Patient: sex F, age 77
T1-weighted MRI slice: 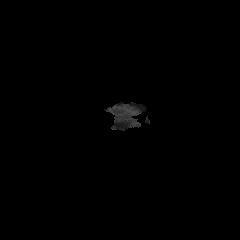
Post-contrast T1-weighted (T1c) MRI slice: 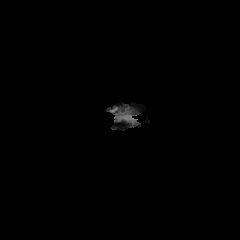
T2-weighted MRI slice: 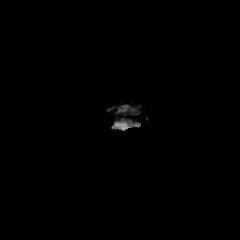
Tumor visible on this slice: no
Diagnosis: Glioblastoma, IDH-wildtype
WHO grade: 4